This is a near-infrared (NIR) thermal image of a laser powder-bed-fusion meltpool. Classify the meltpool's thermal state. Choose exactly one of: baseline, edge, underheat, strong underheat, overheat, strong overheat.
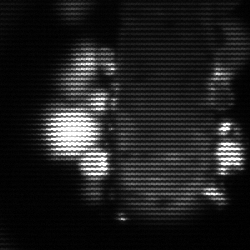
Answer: strong underheat